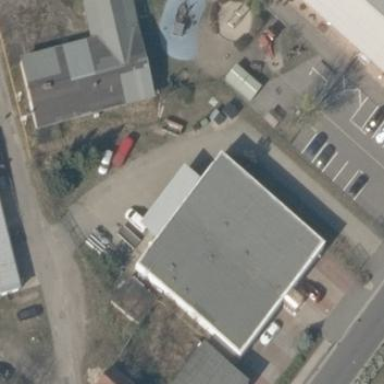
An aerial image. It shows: Shed.